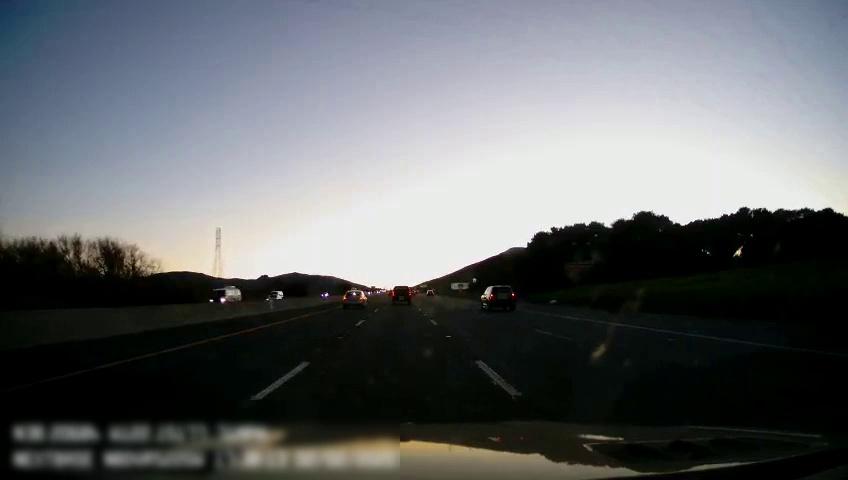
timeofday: Day
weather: Sunny
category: Drivable Space
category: Vehicles | Car
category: Vehicles | SUV
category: Vehicles | SUV
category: Vehicles | Van
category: Vehicles | Van
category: Vehicles | Car
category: Lanes | Alternate Lane
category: Lanes | Current Lane
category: Lanes | Current Lane
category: Lanes | Alternate Lane
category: Lanes | Alternate Lane